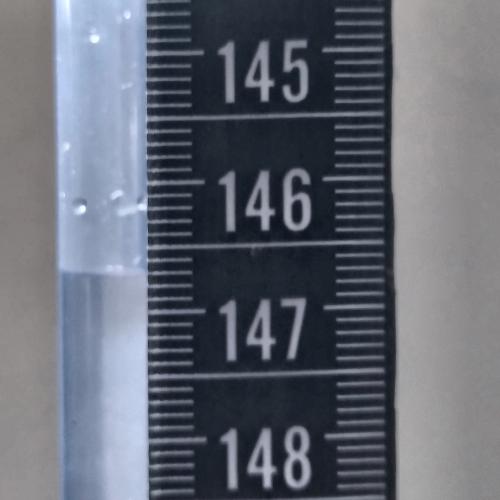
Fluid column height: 146.7 cm